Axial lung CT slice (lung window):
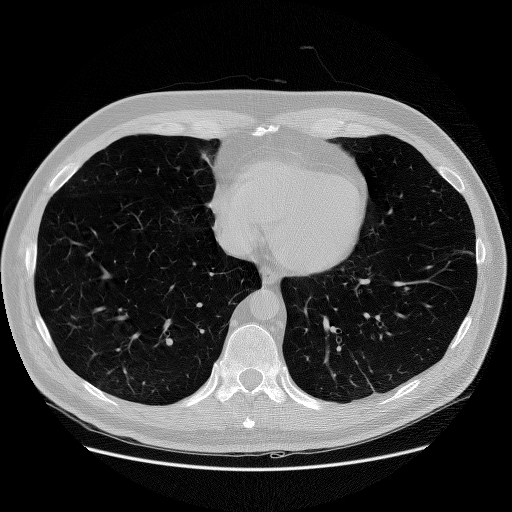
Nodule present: no